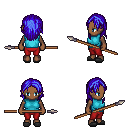
a pixel art fantasy rpg character, female body template, human, dark skin, teal sleeveless shirt, red pants, blue long hairstyle, gray slippers, spear, four views (front, back, left, right), 2x2 character sprite sheet, small pixel art, hard edges, no anti-aliasing